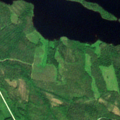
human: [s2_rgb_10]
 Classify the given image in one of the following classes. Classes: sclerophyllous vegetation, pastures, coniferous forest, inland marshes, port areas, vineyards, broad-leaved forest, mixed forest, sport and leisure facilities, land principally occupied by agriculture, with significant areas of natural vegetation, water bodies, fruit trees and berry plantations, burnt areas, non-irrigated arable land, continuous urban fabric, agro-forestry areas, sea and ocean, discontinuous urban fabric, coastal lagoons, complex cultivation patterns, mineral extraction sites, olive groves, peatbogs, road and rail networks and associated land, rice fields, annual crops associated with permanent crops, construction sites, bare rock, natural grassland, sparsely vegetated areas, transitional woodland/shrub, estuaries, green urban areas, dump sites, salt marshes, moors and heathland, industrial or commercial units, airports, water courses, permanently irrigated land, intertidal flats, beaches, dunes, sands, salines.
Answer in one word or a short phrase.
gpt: coniferous forest, mixed forest, water bodies